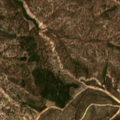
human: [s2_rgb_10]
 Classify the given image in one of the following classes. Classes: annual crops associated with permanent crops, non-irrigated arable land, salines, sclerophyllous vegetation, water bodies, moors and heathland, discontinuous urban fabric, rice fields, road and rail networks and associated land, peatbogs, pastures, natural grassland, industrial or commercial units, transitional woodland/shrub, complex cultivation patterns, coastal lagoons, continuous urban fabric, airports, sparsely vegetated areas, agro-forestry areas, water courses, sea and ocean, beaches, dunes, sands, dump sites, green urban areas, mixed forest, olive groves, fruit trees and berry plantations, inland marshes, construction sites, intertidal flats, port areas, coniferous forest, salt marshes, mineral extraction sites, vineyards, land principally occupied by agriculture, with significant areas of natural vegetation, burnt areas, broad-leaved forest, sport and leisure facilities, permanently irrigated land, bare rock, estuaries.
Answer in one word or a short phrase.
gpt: broad-leaved forest